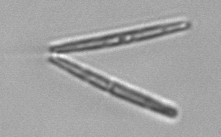
Label: Thalassionema